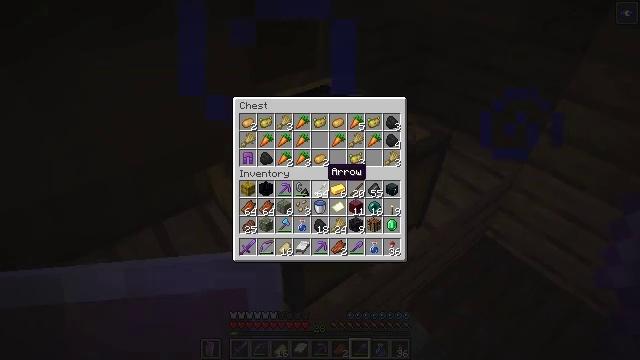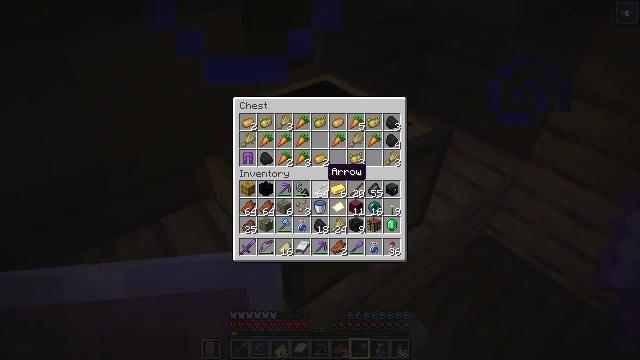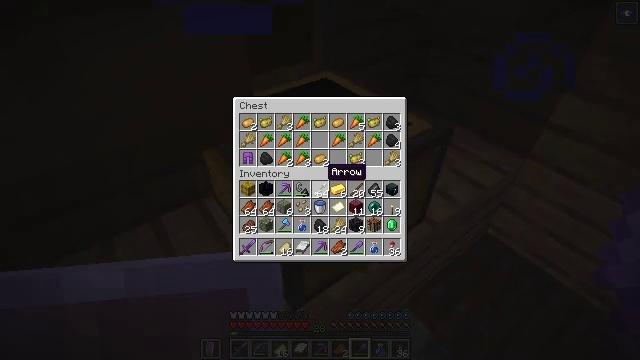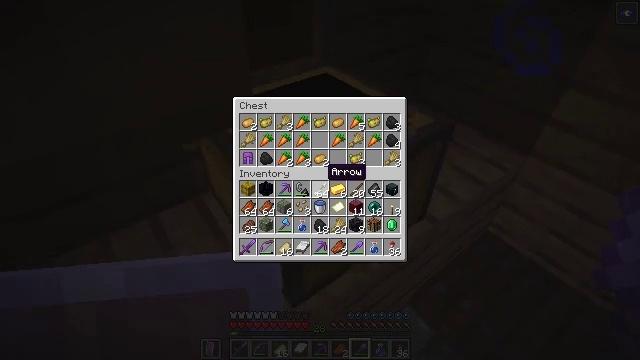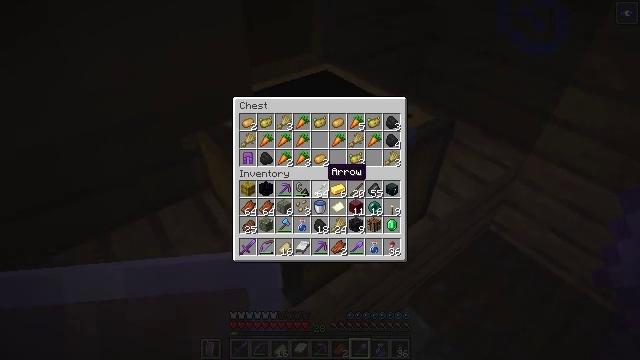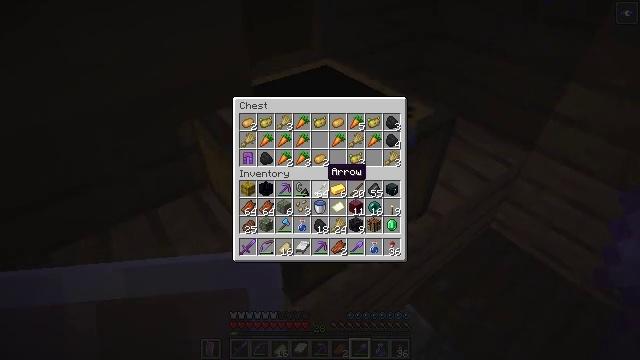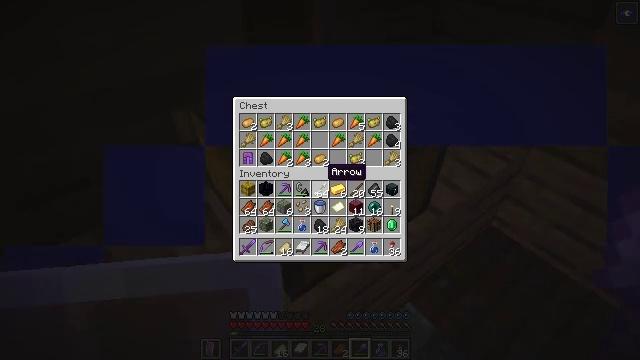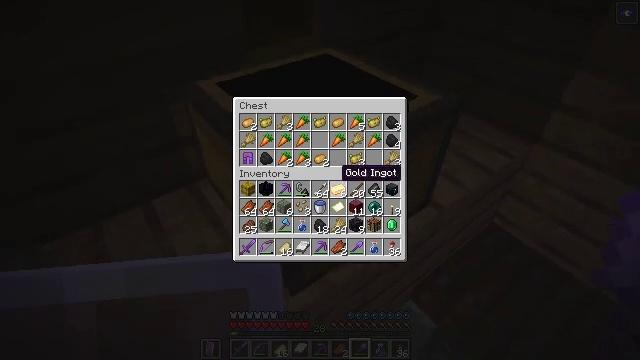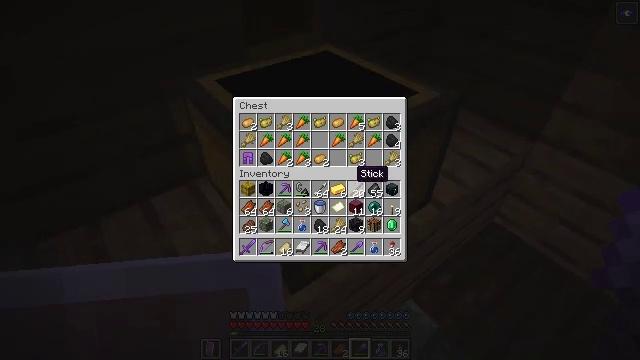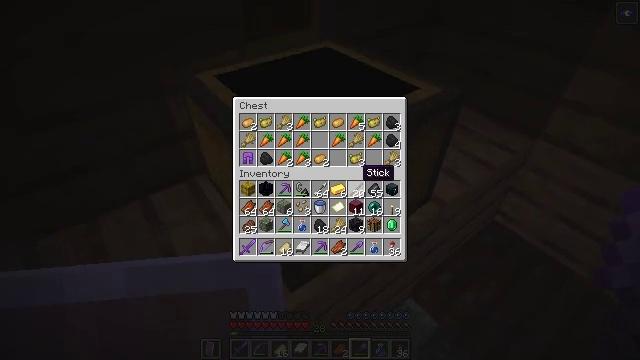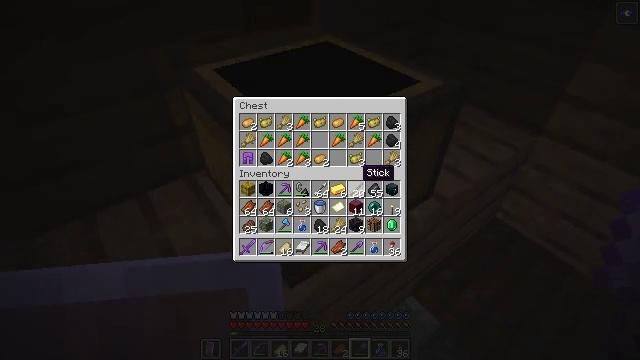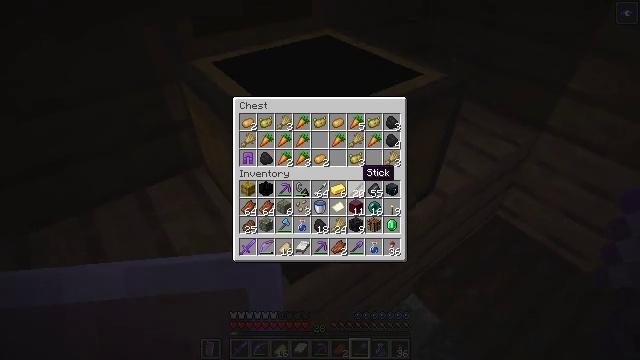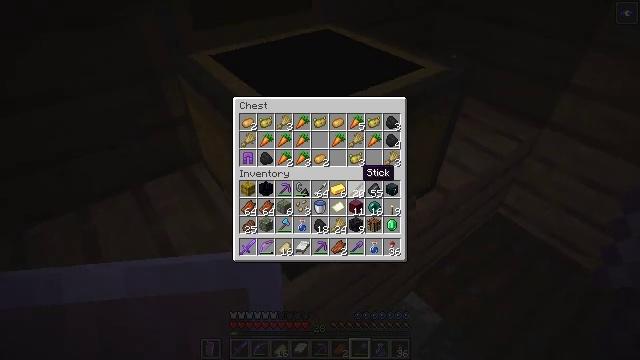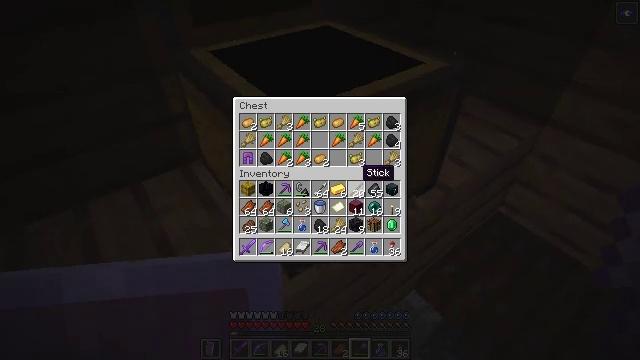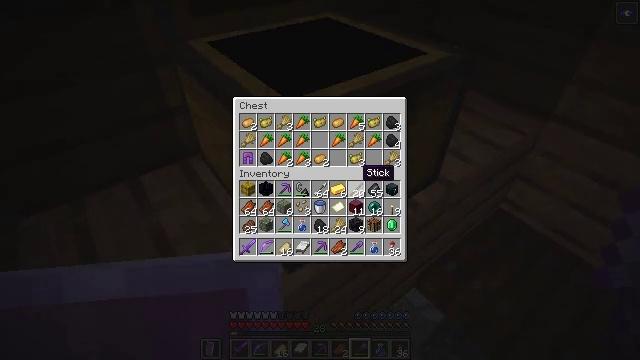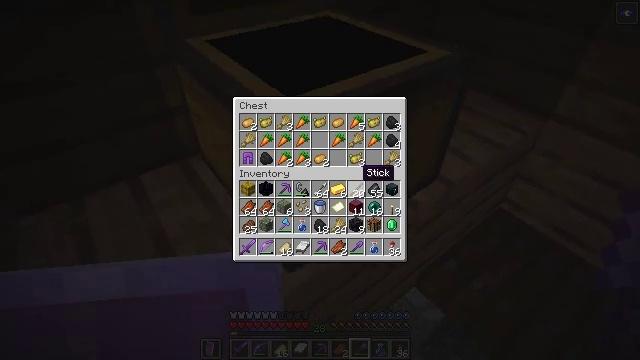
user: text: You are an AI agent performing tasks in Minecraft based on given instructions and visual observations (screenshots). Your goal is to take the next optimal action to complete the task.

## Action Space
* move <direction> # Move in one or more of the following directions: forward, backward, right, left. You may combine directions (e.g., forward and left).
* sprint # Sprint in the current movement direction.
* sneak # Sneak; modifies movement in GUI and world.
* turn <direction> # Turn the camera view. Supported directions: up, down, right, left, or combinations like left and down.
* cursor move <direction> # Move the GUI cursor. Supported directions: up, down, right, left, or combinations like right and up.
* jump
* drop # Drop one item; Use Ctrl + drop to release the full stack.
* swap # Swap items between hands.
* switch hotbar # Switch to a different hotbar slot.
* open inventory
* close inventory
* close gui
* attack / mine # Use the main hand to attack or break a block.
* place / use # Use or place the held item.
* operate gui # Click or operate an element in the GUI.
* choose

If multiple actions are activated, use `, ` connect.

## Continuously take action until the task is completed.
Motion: motion action
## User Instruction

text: Gather gravel by digging.
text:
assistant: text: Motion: no_op
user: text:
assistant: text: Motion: no_op
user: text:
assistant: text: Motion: no_op
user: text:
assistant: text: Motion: no_op
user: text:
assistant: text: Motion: no_op
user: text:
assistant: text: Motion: no_op
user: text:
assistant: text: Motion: turn right
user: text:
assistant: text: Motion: turn right
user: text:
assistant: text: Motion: no_op
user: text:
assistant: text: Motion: no_op
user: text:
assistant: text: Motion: no_op
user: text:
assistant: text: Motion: no_op
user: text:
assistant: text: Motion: no_op
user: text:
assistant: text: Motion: no_op
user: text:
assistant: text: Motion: no_op
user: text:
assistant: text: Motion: no_op
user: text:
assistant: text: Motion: turn right
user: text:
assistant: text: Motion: no_op
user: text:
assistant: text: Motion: turn right
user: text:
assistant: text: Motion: no_op
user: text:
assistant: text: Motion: no_op
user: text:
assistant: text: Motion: no_op
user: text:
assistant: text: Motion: no_op
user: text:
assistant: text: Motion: no_op
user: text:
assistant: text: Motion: no_op
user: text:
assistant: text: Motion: no_op
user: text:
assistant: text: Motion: no_op
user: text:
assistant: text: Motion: turn up
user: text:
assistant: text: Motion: no_op
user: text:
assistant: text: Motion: no_op